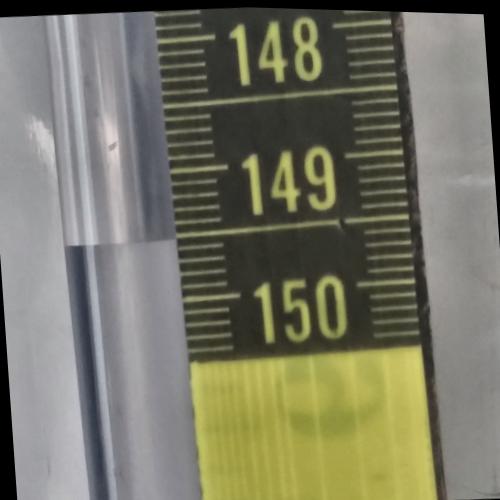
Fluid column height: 149.5 cm